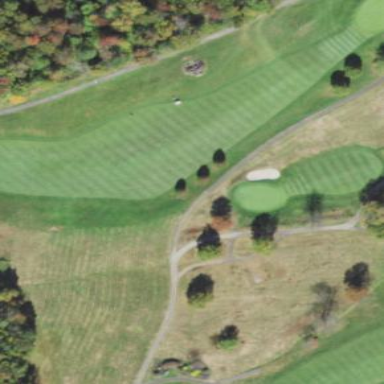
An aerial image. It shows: Golf fairway in the image.